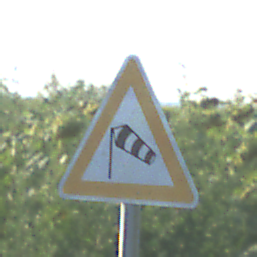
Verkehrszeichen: SeitenwindVonLinks
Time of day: MorningAfternoon
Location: Outdoor (RoadRail)
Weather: Clear
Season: NotSpecified
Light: Natural